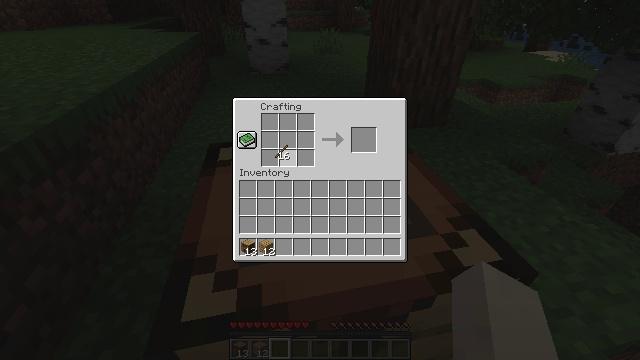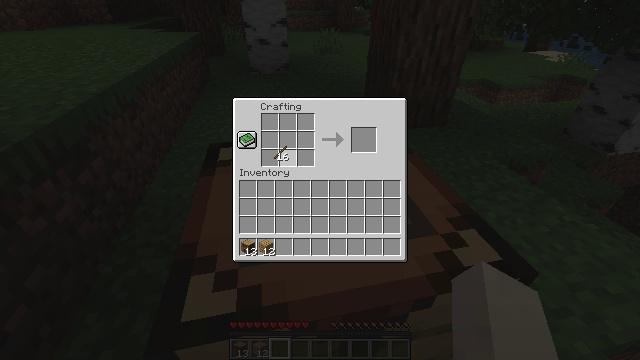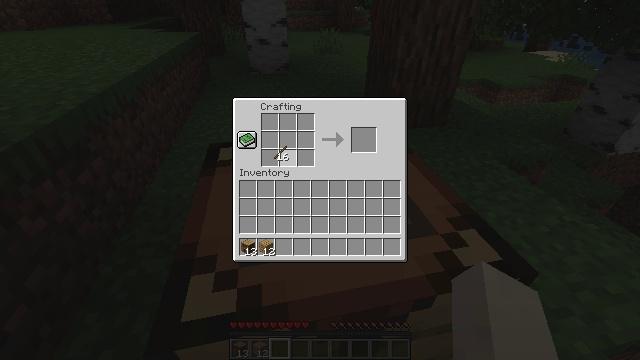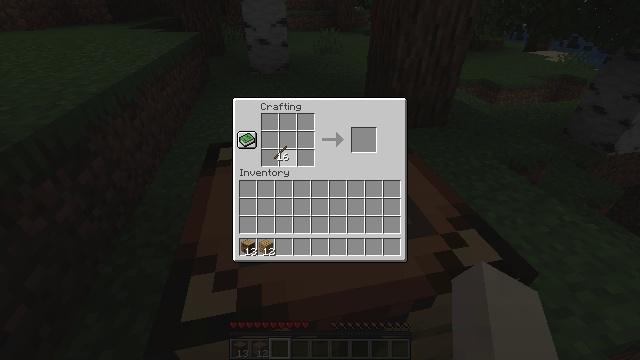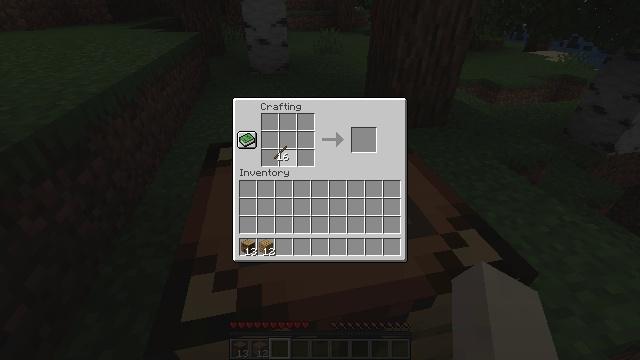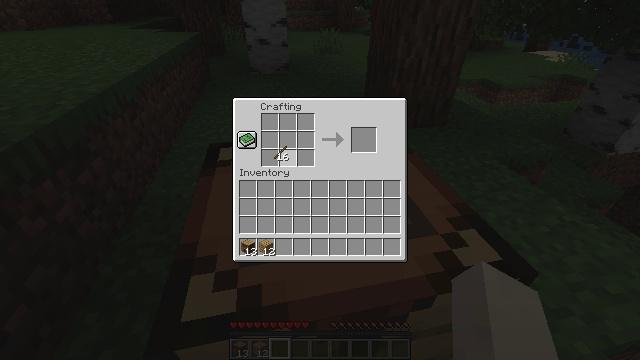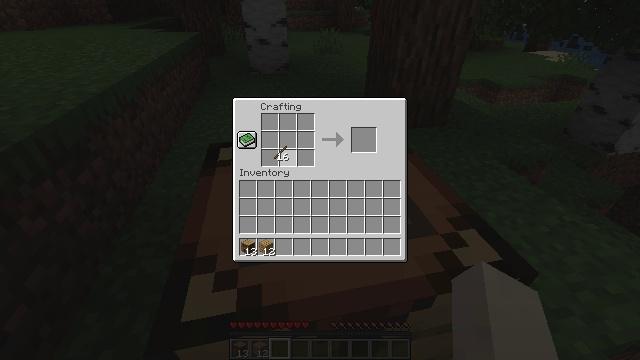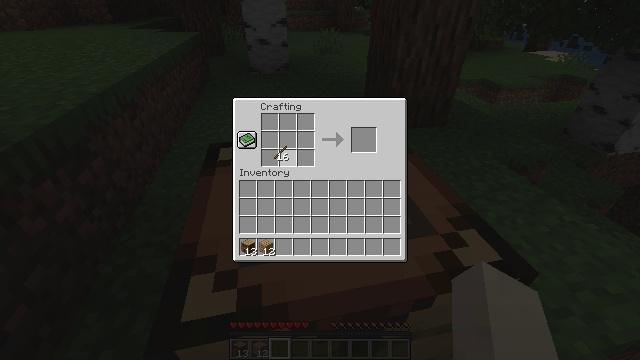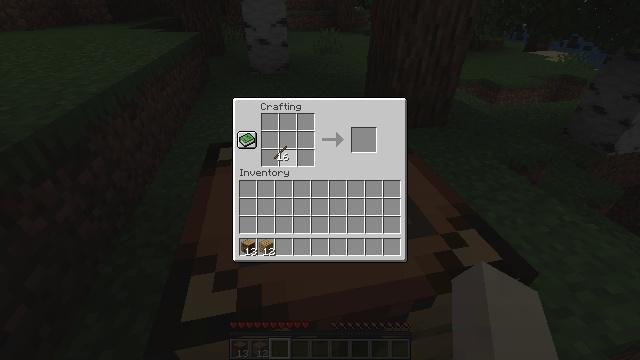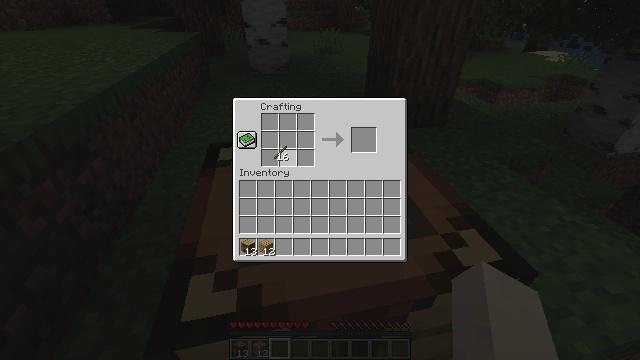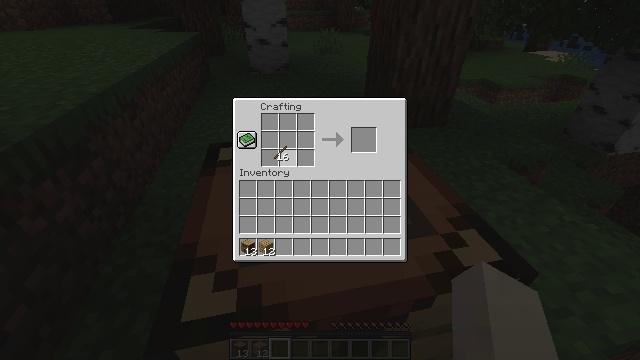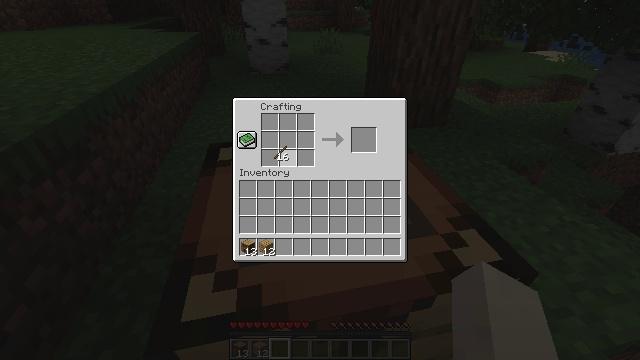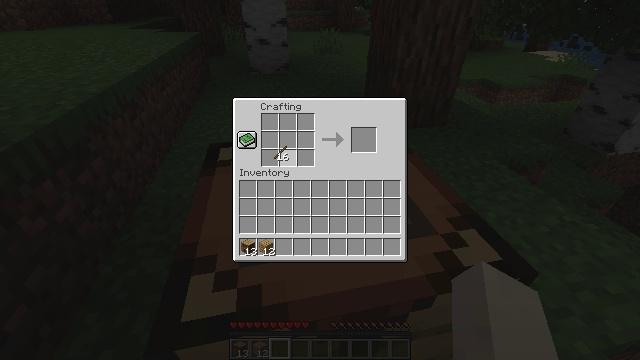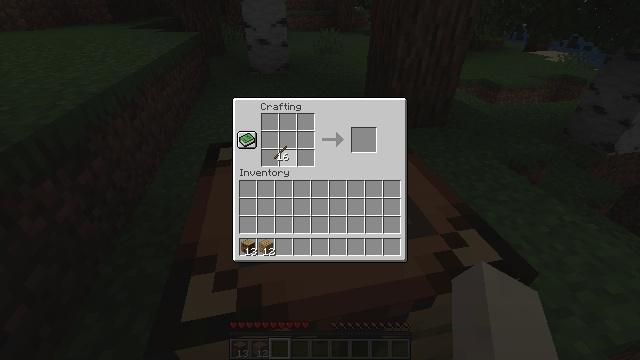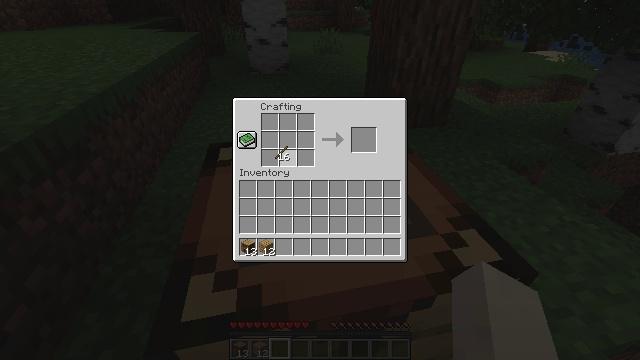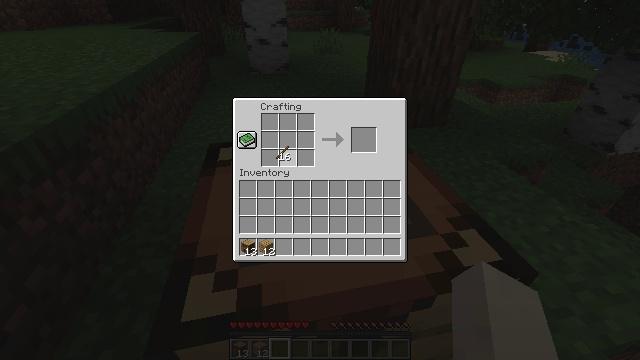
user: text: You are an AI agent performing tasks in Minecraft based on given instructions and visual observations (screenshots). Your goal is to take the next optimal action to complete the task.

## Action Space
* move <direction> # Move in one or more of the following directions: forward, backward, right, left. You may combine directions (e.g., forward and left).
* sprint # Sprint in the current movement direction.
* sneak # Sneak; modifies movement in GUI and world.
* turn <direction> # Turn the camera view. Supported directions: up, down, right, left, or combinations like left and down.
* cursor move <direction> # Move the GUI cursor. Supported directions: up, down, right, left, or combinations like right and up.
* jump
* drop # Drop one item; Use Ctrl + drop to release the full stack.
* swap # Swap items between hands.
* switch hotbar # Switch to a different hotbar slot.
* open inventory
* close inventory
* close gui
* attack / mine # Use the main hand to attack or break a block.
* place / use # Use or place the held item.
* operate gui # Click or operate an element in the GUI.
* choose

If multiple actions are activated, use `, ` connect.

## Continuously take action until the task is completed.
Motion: motion action
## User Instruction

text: Open a crafting table to create a wooden shovel.
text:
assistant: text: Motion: no_op
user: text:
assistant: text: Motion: no_op
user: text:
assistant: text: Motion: no_op
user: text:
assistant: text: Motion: no_op
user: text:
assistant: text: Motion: no_op
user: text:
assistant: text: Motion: no_op
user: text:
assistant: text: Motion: no_op
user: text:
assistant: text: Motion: no_op
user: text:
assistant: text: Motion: no_op
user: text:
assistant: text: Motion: no_op
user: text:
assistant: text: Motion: no_op
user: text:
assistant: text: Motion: no_op
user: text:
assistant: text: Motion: no_op
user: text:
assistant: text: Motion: no_op
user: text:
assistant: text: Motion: no_op
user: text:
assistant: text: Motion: no_op
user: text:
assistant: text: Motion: no_op
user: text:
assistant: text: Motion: no_op
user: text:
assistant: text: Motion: no_op
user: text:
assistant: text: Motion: no_op
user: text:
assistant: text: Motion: no_op
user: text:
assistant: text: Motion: no_op
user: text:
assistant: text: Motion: no_op
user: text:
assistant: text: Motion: no_op
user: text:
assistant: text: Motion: no_op
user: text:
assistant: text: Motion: choose
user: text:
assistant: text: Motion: choose
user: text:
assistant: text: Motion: choose
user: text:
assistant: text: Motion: no_op
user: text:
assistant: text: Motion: no_op